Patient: sex M, age 62
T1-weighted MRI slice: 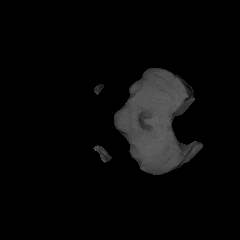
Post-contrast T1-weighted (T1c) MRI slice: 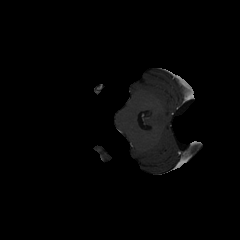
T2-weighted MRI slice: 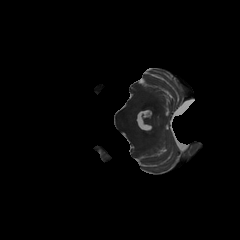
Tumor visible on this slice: no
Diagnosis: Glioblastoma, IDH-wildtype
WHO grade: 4